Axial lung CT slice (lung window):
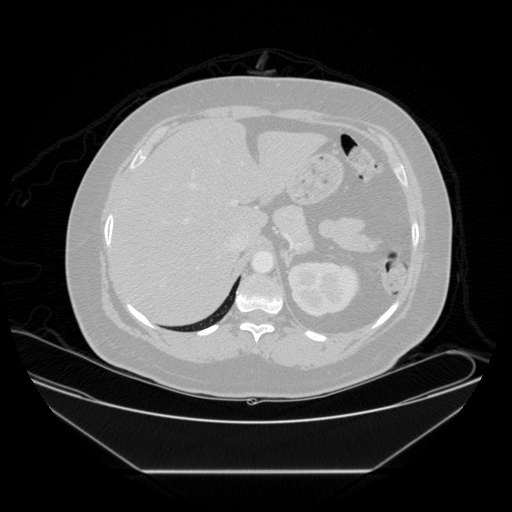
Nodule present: no